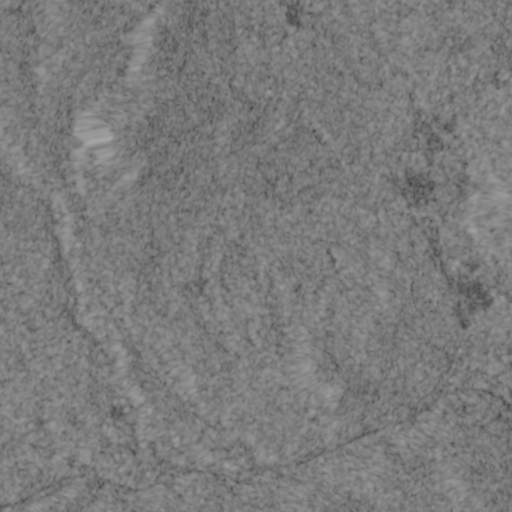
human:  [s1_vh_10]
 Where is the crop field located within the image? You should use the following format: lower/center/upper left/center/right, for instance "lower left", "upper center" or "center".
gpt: The crop field is located in the upper right of the image.
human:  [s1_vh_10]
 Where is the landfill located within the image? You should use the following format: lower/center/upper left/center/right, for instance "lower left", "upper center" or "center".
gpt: The landfill is located in the center right of the image.
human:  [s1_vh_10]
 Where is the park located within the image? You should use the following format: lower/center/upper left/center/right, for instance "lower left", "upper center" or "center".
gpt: The park is located in the center right of the image.
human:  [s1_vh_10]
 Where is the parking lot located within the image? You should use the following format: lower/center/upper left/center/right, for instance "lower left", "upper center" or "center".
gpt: The parking lot is located in the lower center of the image.
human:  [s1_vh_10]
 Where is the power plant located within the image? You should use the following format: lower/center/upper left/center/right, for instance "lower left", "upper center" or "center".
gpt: There is no power plant in the image.

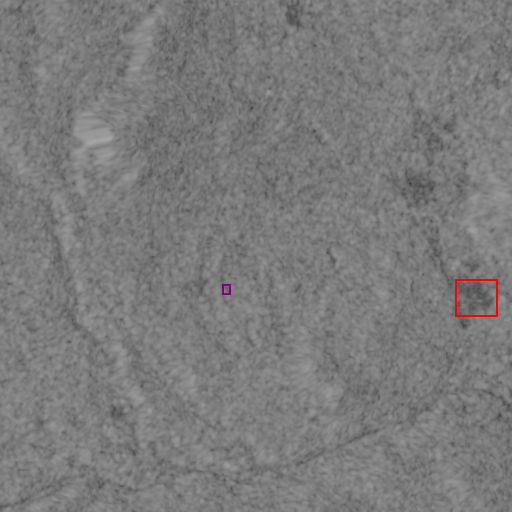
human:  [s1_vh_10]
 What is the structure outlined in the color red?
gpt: The structure outlined in red is a crop field.
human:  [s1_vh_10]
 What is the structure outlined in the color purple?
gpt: The structure outlined in purple is a landfill.
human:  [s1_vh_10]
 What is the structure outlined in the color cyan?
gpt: There is no cyan outline.